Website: macys
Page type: billing-address
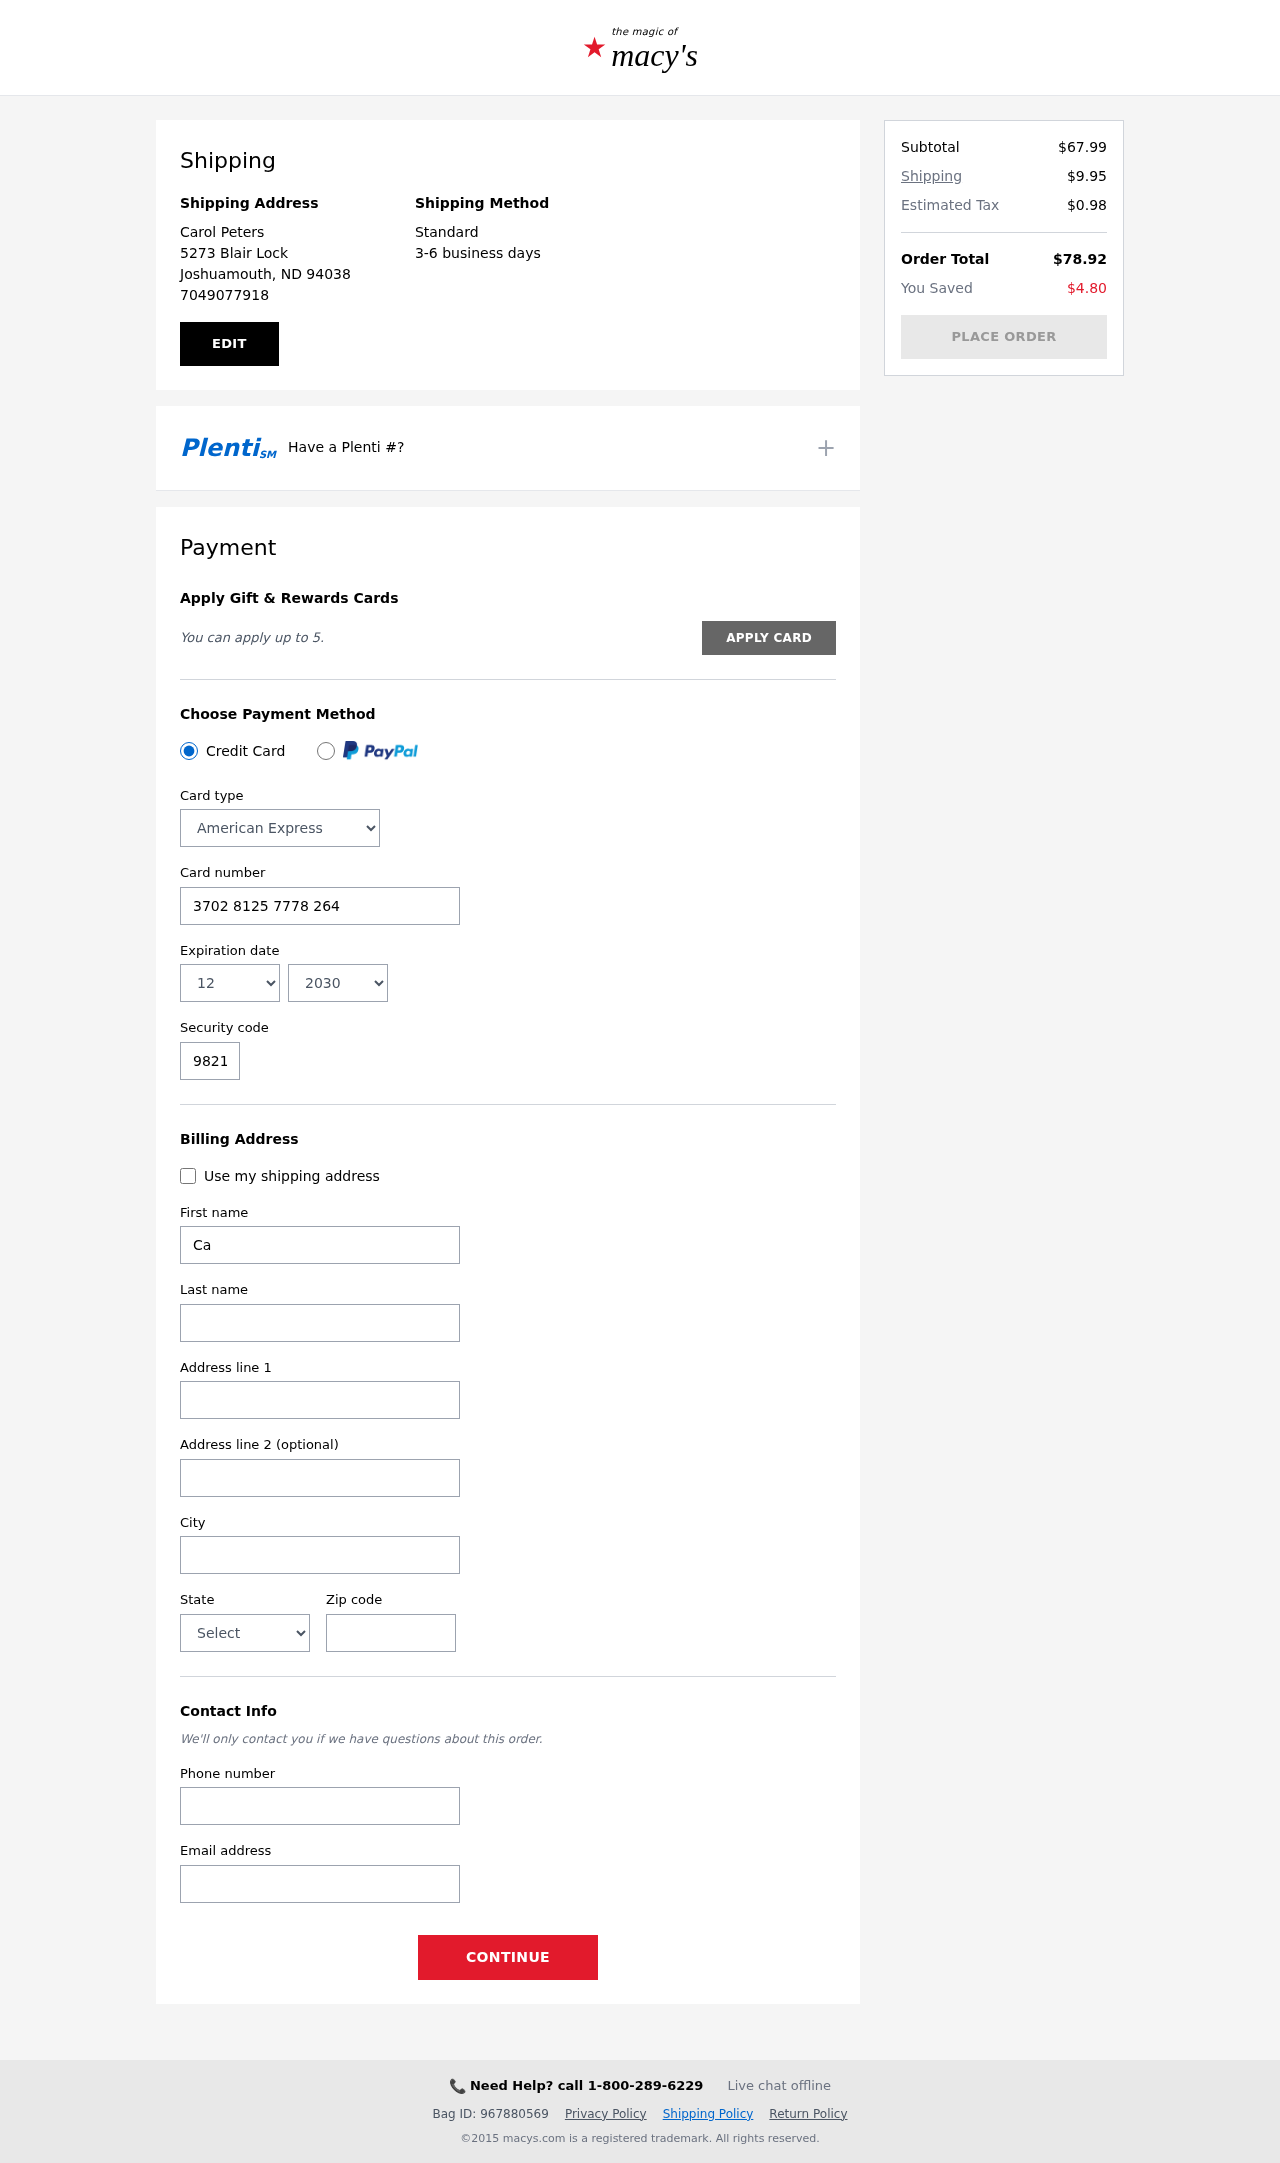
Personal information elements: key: PII_CARD_CVV
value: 9821
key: PII_CARD_EXPIRY_MONTH
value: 12
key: PII_CARD_EXPIRY_YEAR
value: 30
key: PII_CARD_NUMBER
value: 3702 8125 7778 264
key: PII_CARD_TYPE
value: American Express
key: PII_CITY
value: Joshuamouth
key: PII_CITY_STATE_ZIP
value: Joshuamouth, ND 94038
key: PII_EMAIL
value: cpeters@gmail.com
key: PII_FIRSTNAME
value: Carol
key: PII_FULLNAME
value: Carol Peters
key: PII_LASTNAME
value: Peters
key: PII_PHONE
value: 7049077918
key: PII_POSTCODE
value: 94038
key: PII_STATE
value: North Dakota
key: PII_STREET
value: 5273 Blair Lock
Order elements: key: ORDER_SUBTOTAL
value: $67.99
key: ORDER_SHIPPING_COST
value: $9.95
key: ORDER_TAX
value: $0.98
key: ORDER_TOTAL
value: $78.92
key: ORDER_SAVINGS
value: $4.80